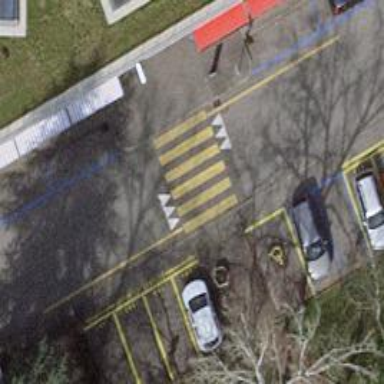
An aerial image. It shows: Zebra crossing on the road.